Interaction volume radius: 5 \u00c5
Interaction volume height: 40 \u00c5
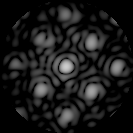
Disorder parameter: 0.2386